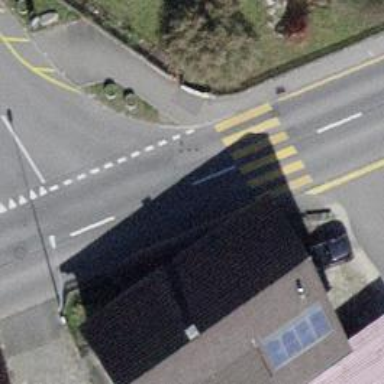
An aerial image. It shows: Uncontrolled zebra crossing on the road.